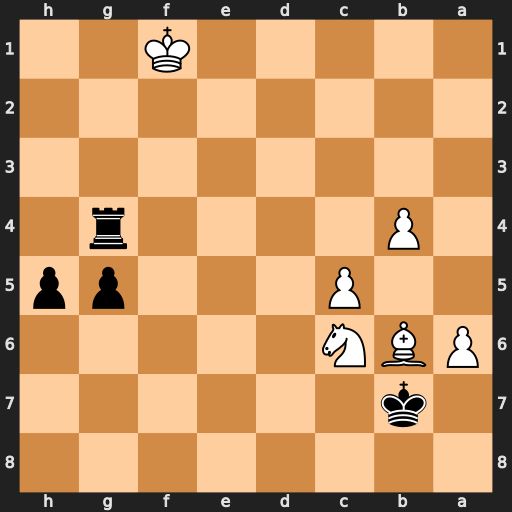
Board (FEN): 8/1k6/PBN5/2P3pp/1P4r1/8/8/5K2
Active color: b
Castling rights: -
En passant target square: -
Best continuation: Kxc6 a7 Rf4+ Kg2 Rf8